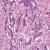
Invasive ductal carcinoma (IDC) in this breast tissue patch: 1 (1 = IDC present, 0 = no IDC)